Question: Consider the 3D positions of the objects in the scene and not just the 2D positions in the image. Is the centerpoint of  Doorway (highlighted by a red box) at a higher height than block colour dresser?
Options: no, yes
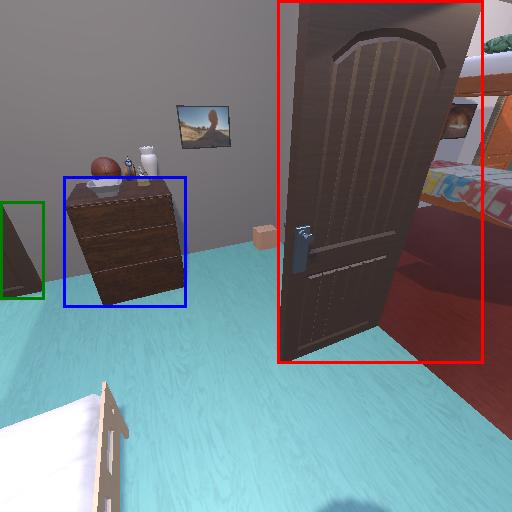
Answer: no